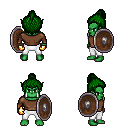
a pixel art fantasy rpg character, male body template, orc, green skin, brown long-sleeve shirt, white pants, green short topknot hairstyle, gold gloves, shield, four views (front, back, left, right), 2x2 character sprite sheet, small pixel art, hard edges, no anti-aliasing